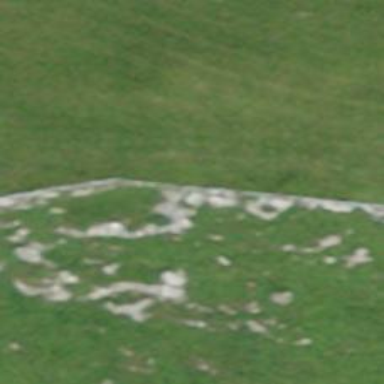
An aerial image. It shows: Dry stone wall barrier.